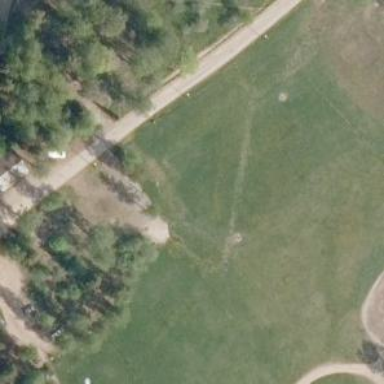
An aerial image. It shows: Disc golf basket.